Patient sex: M
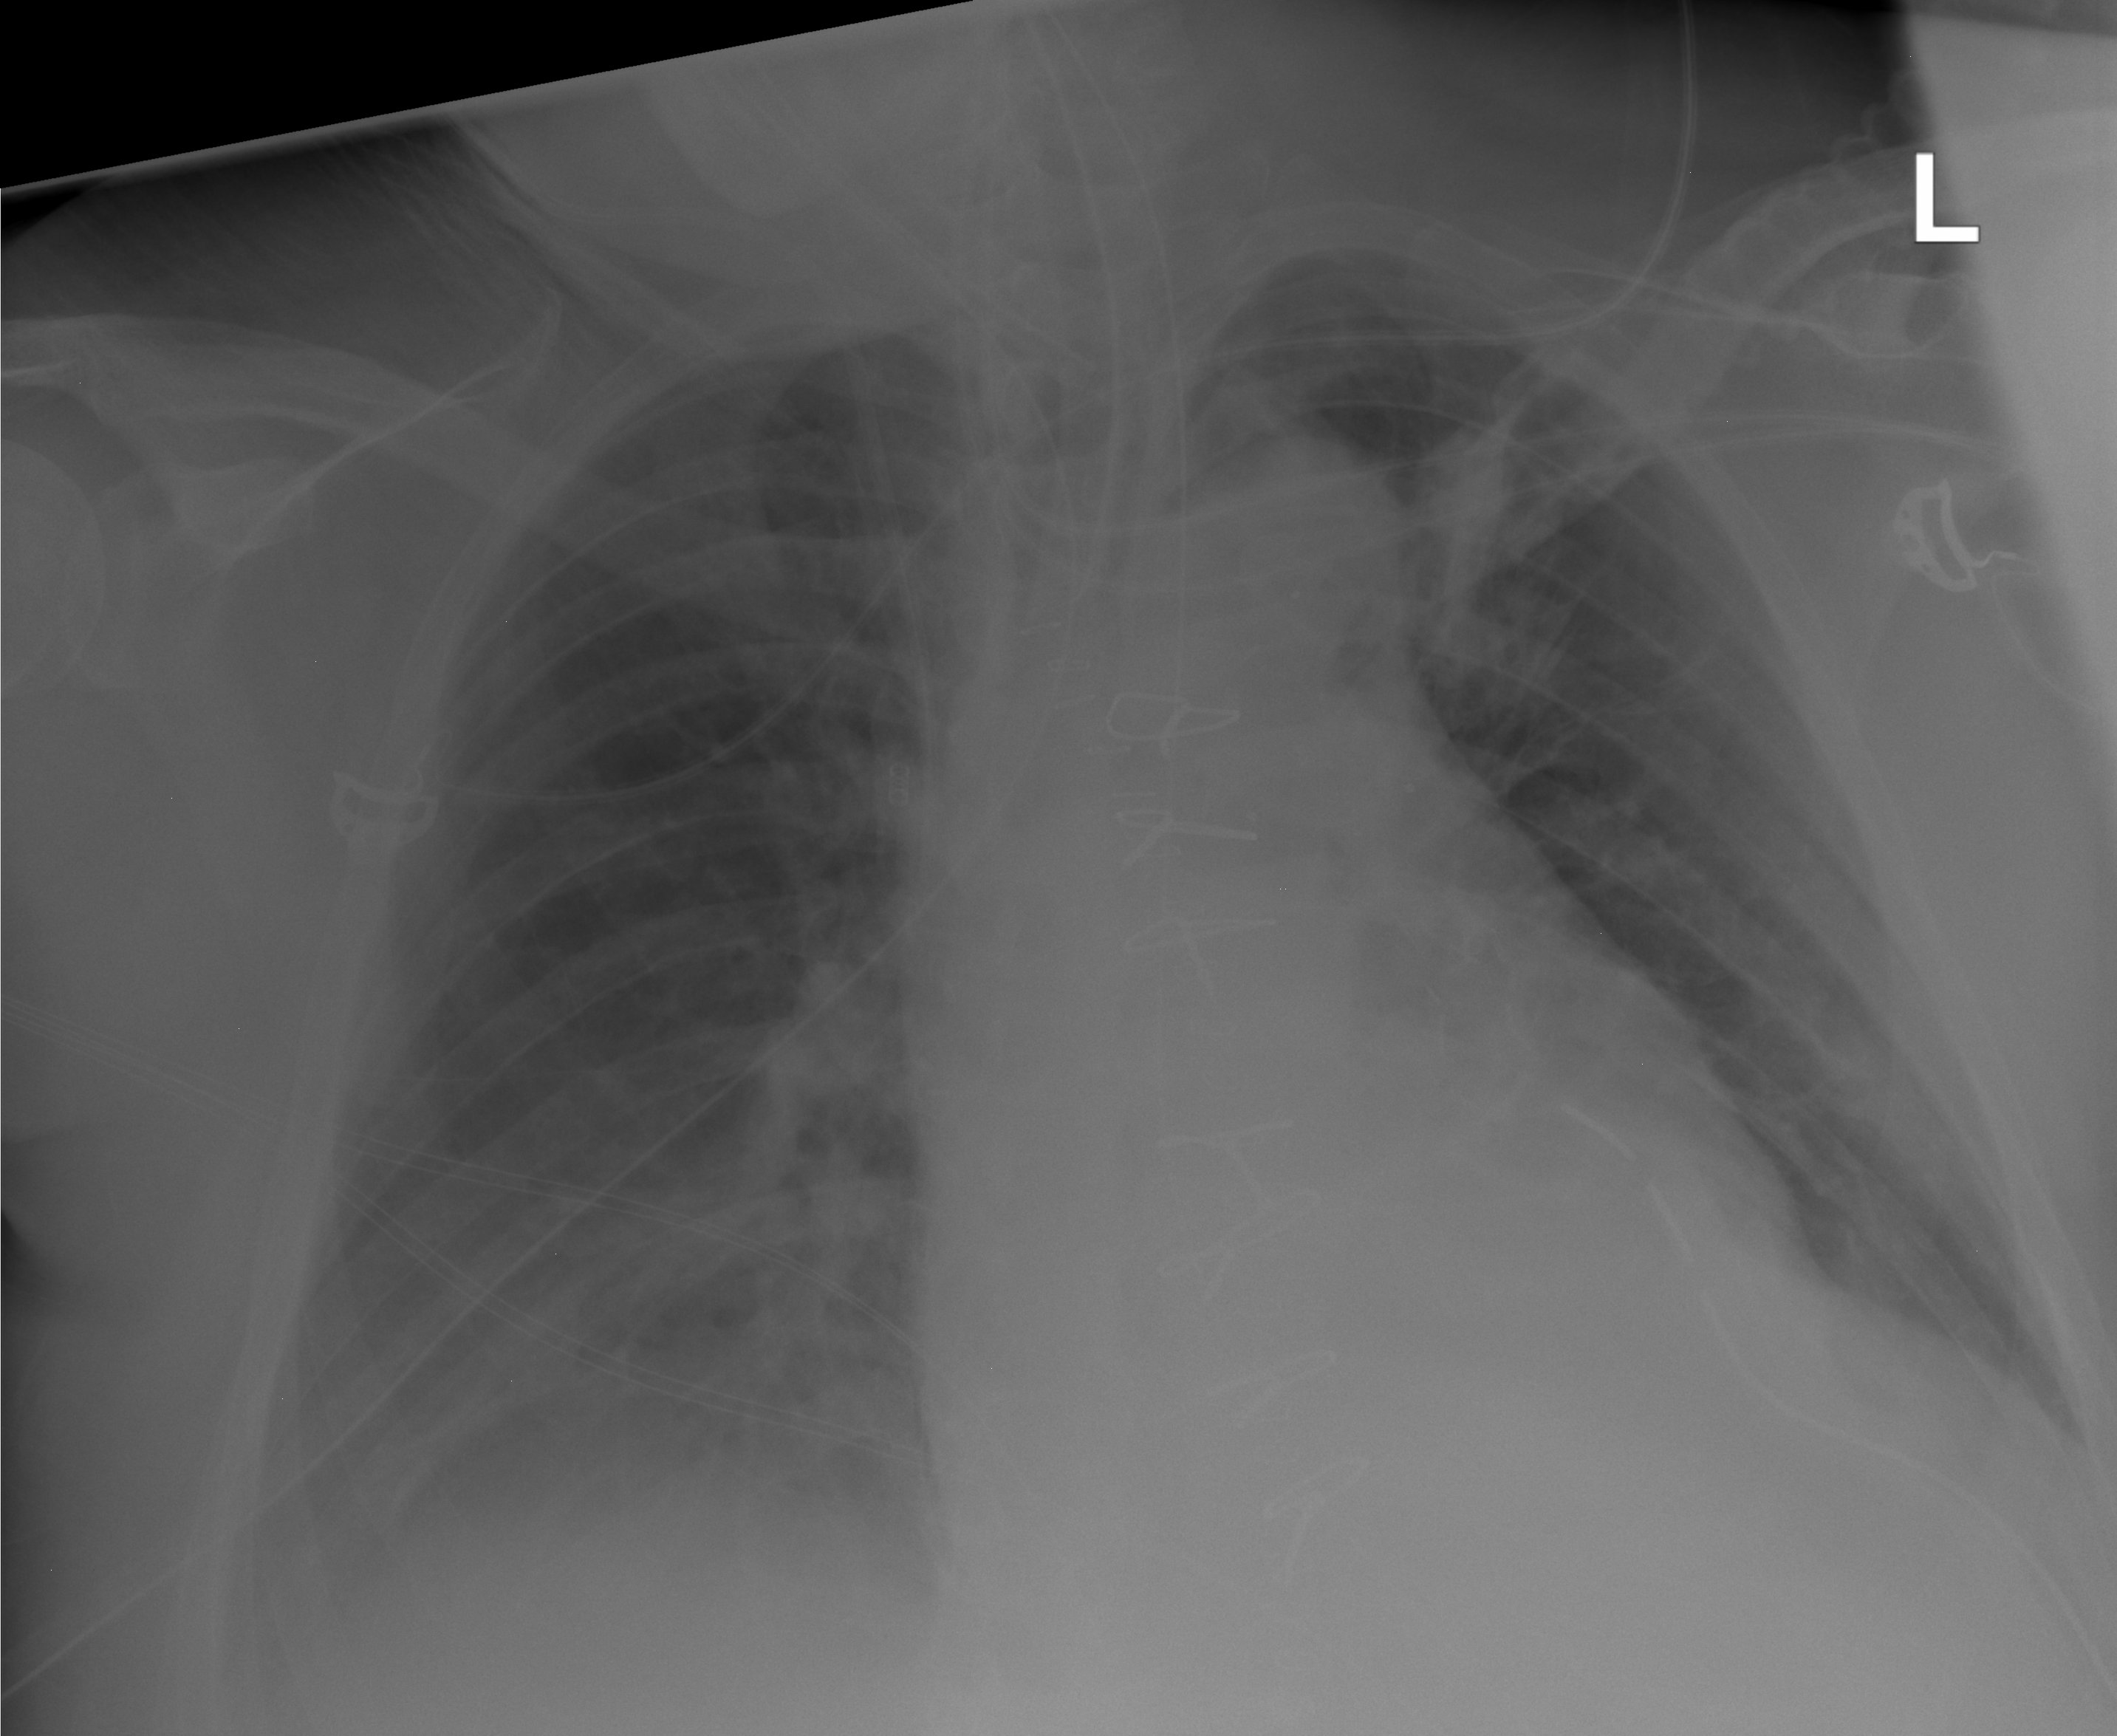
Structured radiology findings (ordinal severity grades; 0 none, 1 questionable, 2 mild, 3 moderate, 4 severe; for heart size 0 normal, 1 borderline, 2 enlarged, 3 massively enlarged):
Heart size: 0
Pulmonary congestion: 2
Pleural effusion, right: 2
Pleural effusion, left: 0
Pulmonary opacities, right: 0
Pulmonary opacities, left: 2
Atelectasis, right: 2
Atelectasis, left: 0